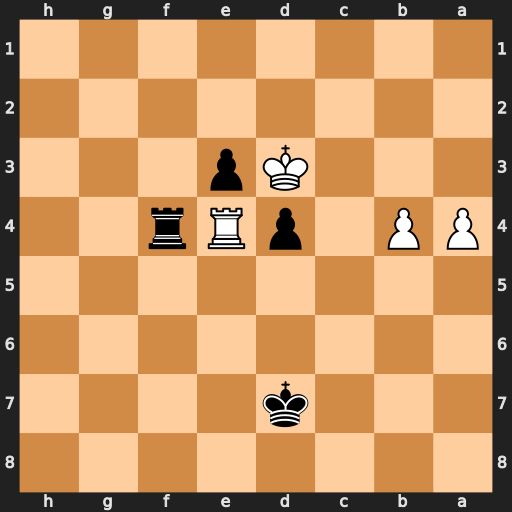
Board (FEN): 8/3k4/8/8/PP1pRr2/3Kp3/8/8
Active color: b
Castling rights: -
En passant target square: -
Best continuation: Rxe4 Kxe4 e2